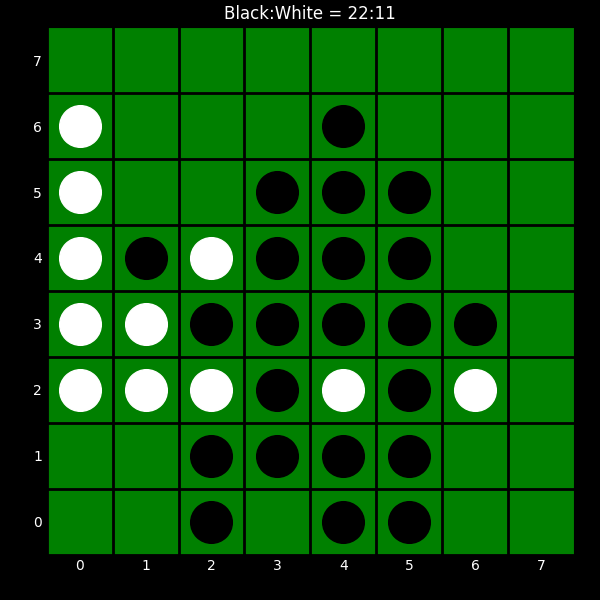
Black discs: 22
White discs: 11